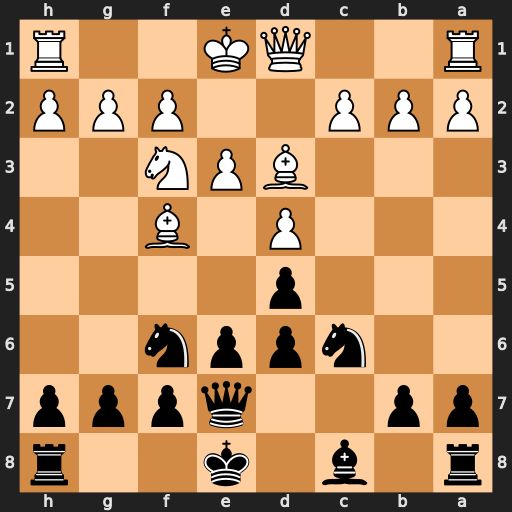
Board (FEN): r1b1k2r/pp2qppp/2nppn2/3p4/3P1B2/3BPN2/PPP2PPP/R2QK2R
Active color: b
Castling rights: KQkq
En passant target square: -
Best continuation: e5 Bg5 e4 Be2 exf3